Question: I have a Lightning Aura component that is added on the Opportunity record detail page. When I update an Opportunity record and refresh the page, the below error pops up.
> Uncaught Error in $A.getCallback() <URL> [Value is not a string, ObjectId, or FieldId.]

I see the console log and even after enabling Lightning debug mode, I don't see any error in the console and neither in the debug logs.
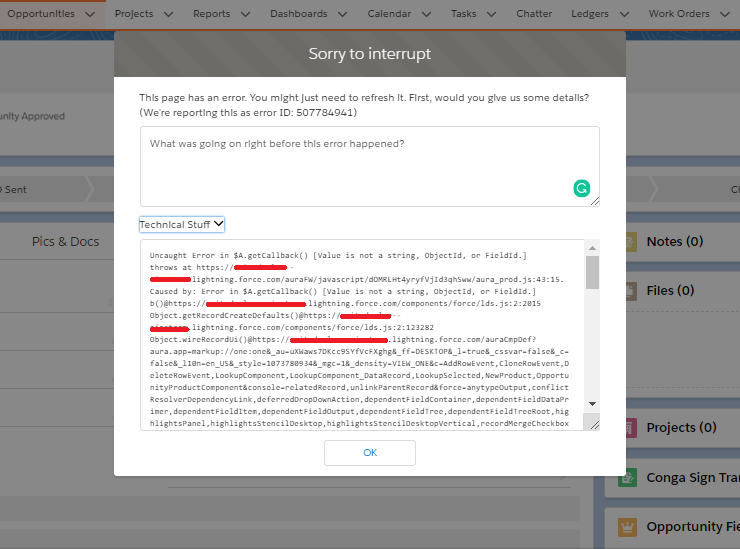
Answer: '''
var action = component.get("c.getChecklist");
action.setParams({
"recordId" : component.get("v.recordId")
});
action.setCallback(this, function(a) {
if (a.getState() === "SUCCESS") {
if(component.isValid()) {
var returnValue = a.getReturnValue();
if(returnValue != null){
else{
}
}
}
});
$A.enqueueAction(action);
'''